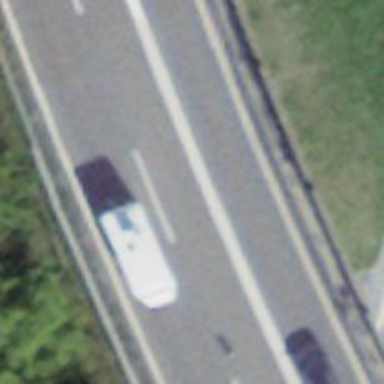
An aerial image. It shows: Motorroad bridge with asphalt surface. It is classified as trunk highway.